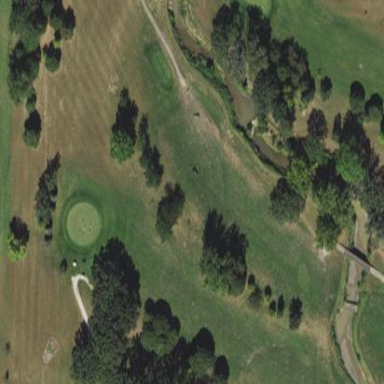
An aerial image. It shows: Golf fairway in the image.